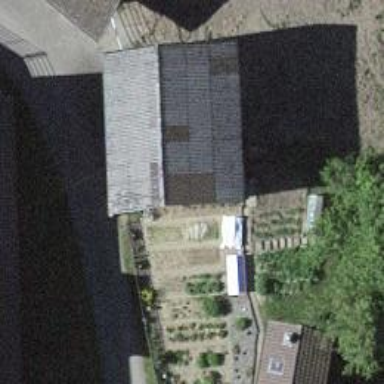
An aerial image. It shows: Rural barn.